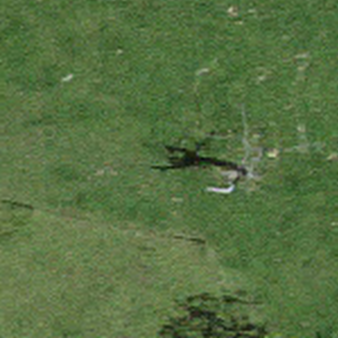
Label: other